Interaction volume radius: 10 \u00c5
Interaction volume height: 30 \u00c5
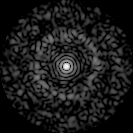
Disorder parameter: 0.8264